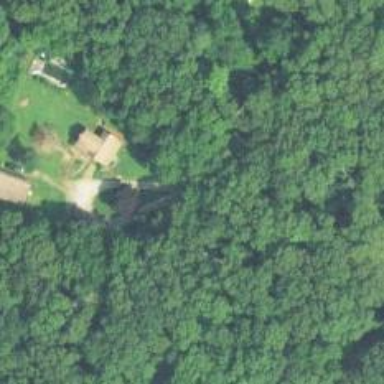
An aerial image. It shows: Residential driveway.